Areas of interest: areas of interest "Anzhi Tinglan Imperial Court South District"
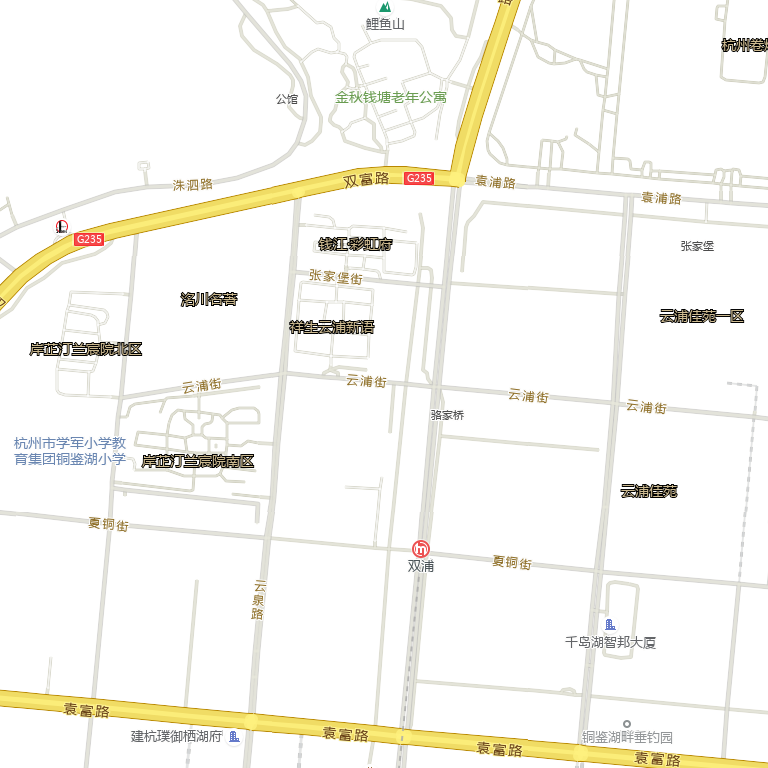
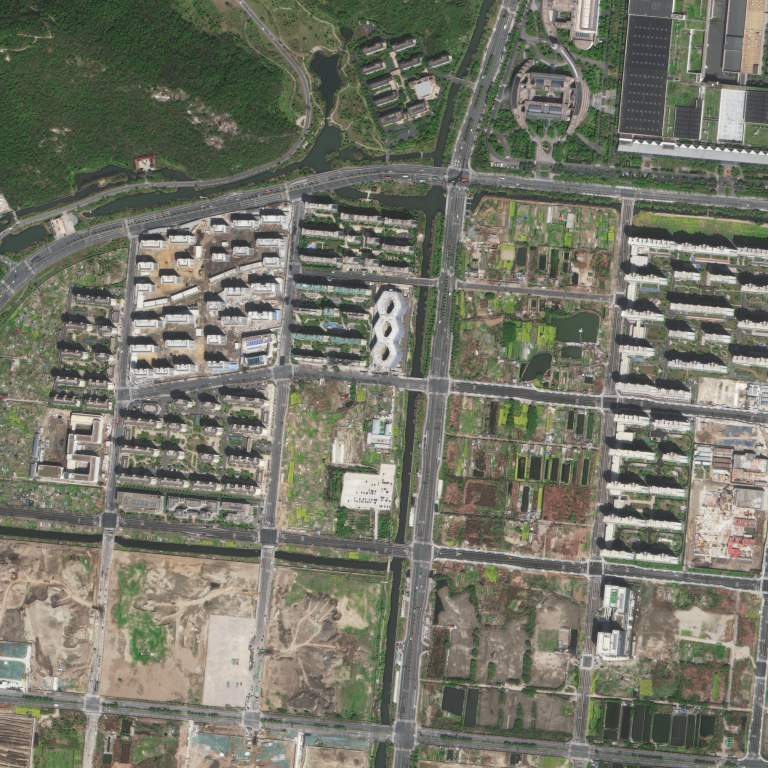